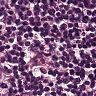
Metastatic tissue present: no